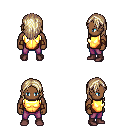
a pixel art fantasy rpg character, male body template, human, dark skin, gold chest armor, magenta pants, white blonde long hairstyle, leather bracers, maroon shoes, four views (front, back, left, right), 2x2 character sprite sheet, small pixel art, hard edges, no anti-aliasing